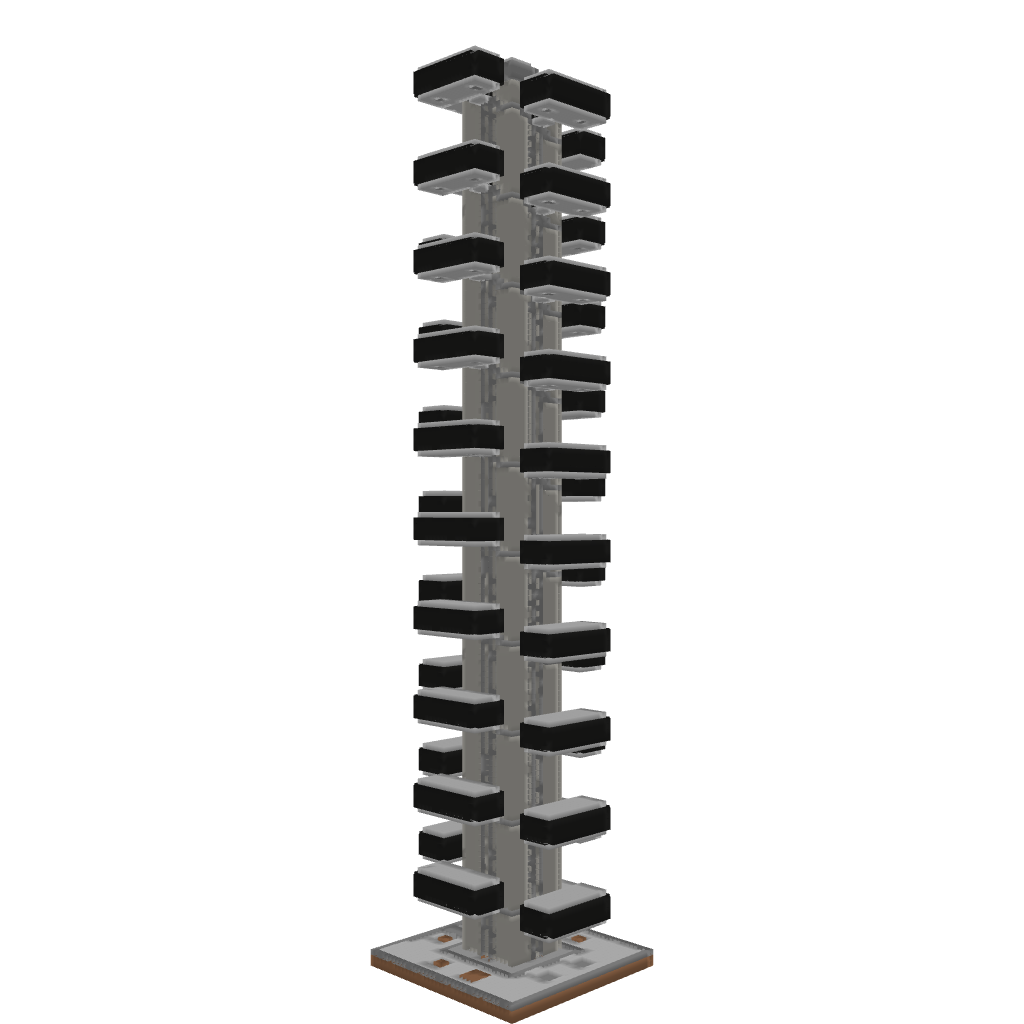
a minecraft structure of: Modern Tower